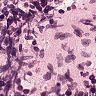
Metastatic tissue present: no